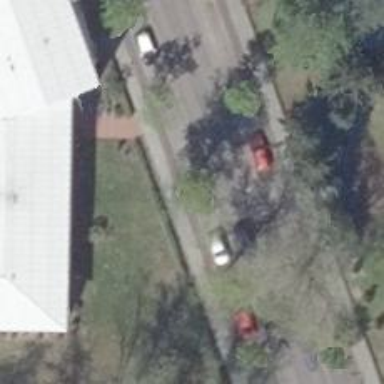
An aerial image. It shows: Avenue lined with broadleaved deciduous trees.